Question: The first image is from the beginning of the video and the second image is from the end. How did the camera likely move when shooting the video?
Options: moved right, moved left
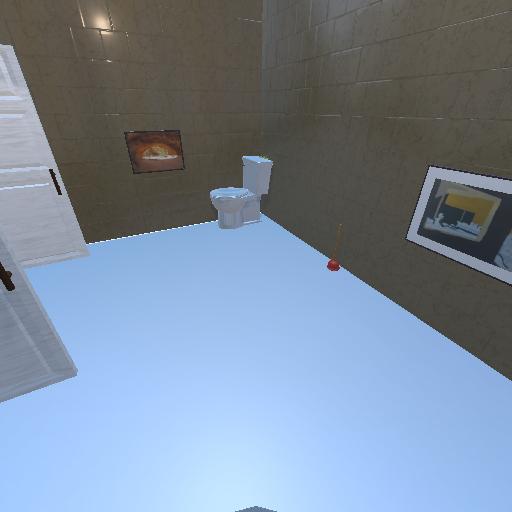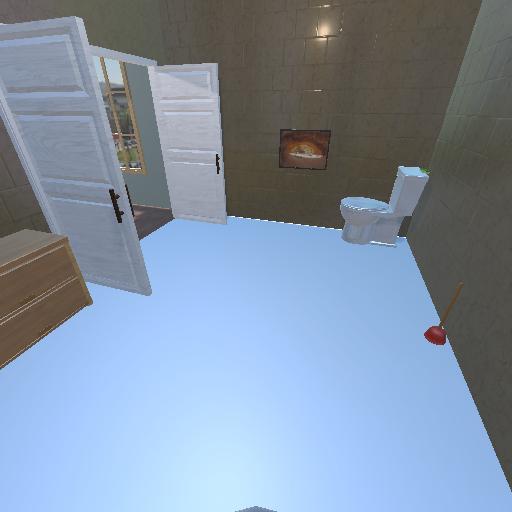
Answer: moved right